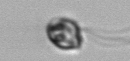
Label: flagellate_morphotype1